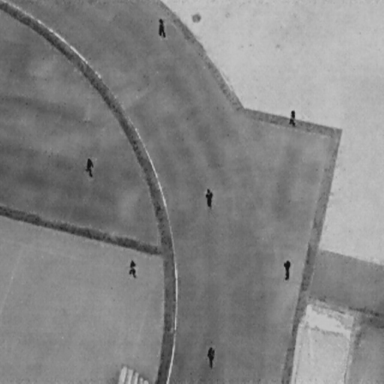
There are seven People in the infrared image.